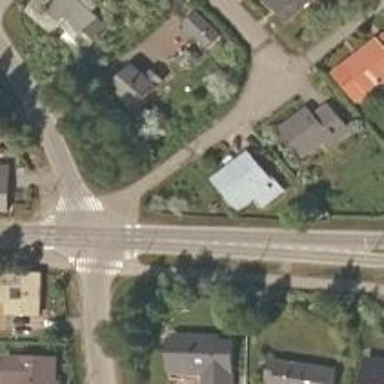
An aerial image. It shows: Asphalt cycleway with uncontrolled zebra crossing.